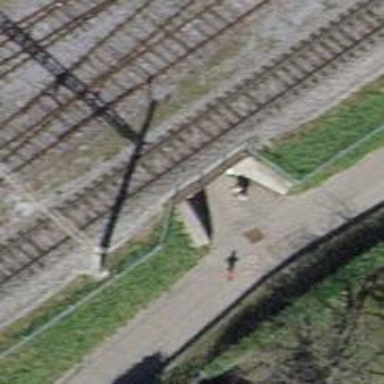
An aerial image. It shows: Footway on asphalt surface passing through tunnel.